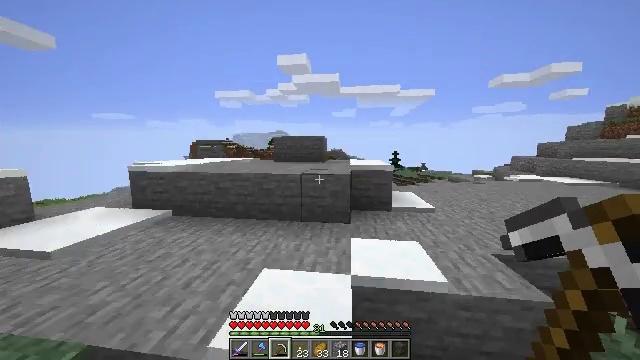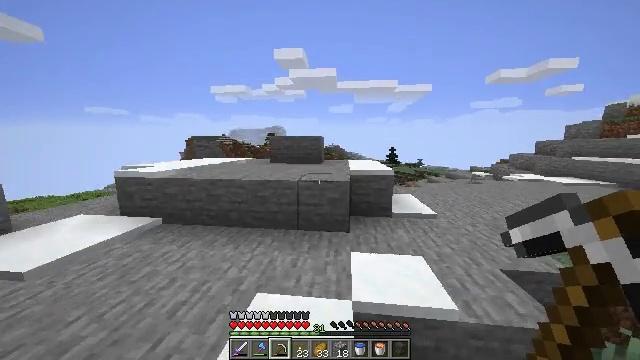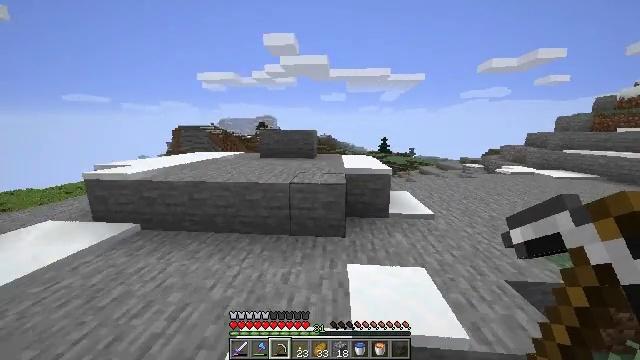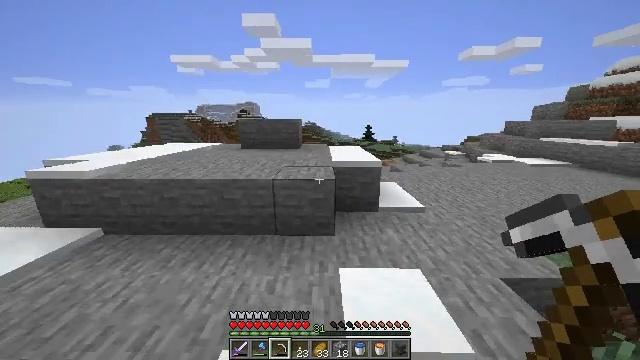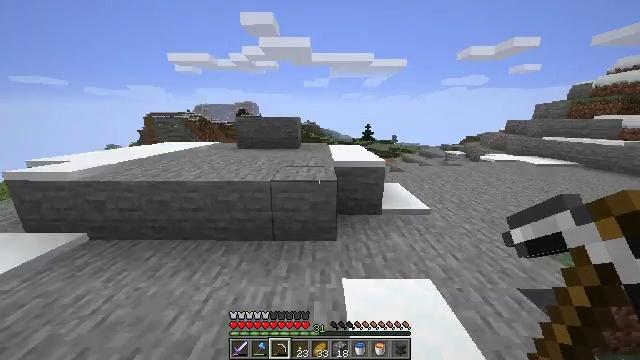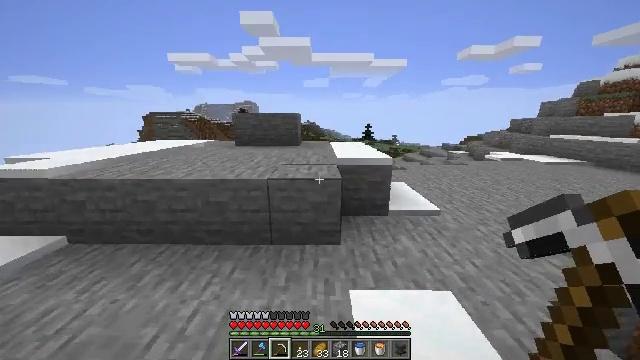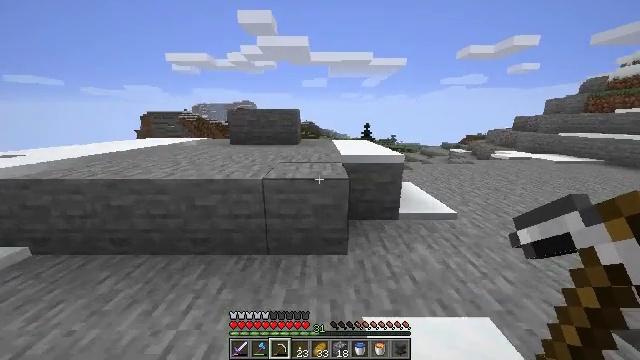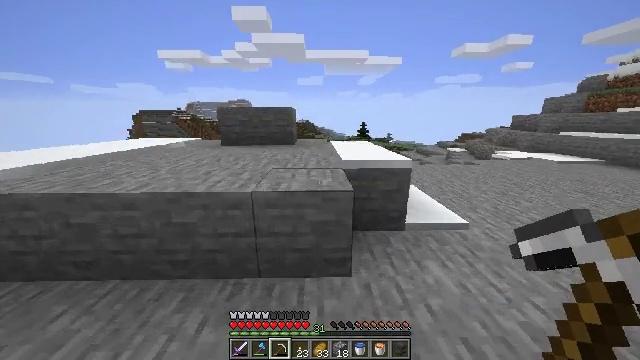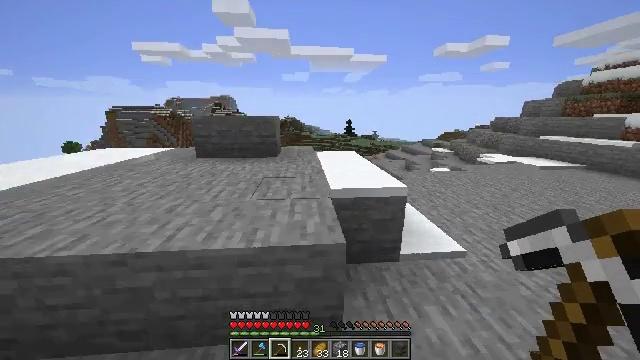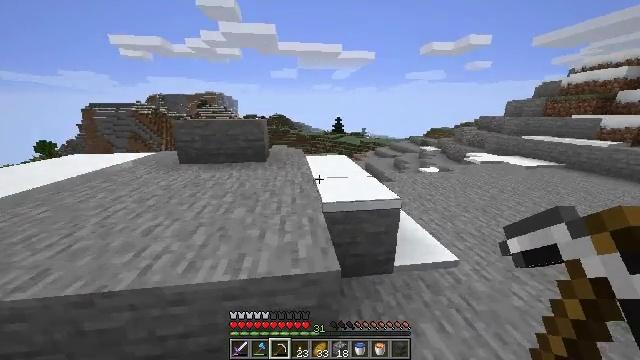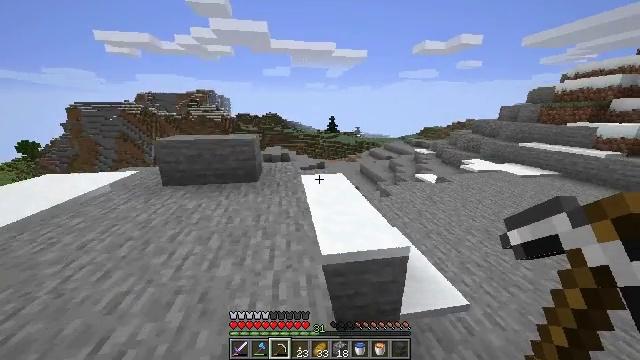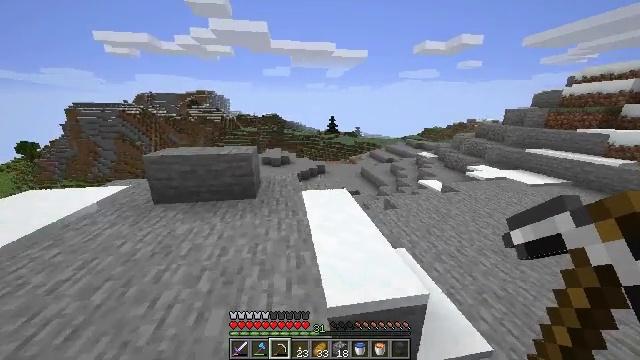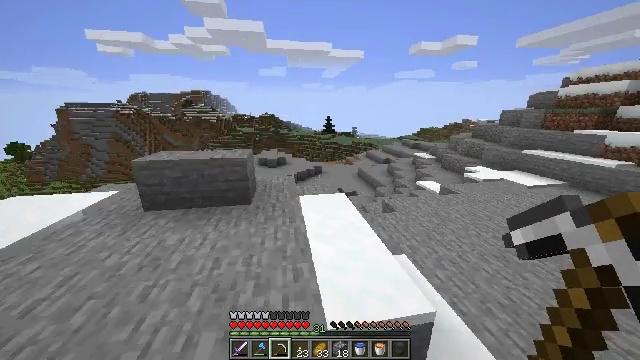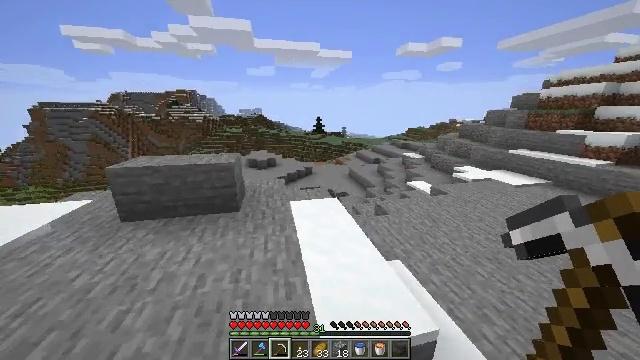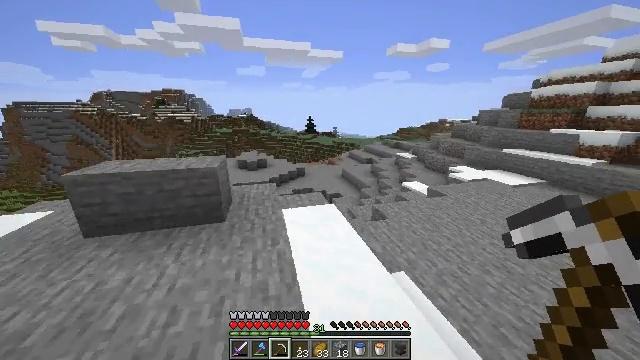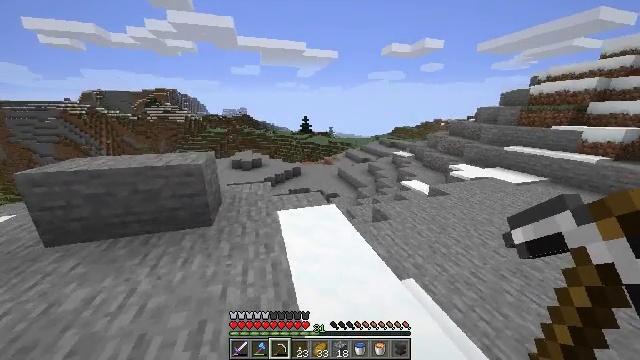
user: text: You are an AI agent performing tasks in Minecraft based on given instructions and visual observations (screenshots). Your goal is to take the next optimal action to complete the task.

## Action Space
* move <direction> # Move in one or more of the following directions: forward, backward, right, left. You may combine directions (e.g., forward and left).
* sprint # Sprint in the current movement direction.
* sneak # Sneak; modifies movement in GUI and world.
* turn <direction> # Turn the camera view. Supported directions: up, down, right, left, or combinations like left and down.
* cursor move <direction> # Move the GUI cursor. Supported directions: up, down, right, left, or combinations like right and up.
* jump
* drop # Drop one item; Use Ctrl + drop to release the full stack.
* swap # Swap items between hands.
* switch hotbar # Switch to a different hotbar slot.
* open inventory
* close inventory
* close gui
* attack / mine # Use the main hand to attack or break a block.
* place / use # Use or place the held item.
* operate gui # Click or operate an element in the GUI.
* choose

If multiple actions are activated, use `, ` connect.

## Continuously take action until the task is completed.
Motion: motion action
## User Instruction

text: Break the grass block.
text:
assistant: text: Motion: move forward, sprint, turn down, jump
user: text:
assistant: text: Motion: move forward, sprint, turn right and down, jump
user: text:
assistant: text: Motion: move forward, sprint, turn right and down, jump
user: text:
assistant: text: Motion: move forward, sprint, jump
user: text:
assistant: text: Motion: move forward, sprint, jump
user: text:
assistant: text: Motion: move forward, sprint, jump
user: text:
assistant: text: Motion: move forward, sprint, turn right, jump
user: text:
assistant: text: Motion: move forward, sprint, turn right, jump
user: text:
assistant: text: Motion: move forward, sprint, turn right, jump
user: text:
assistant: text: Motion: move forward, sprint, turn right, jump
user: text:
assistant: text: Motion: move forward, sprint, jump
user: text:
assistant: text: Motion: move forward, sprint, jump
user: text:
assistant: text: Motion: move forward, sprint, turn right, jump
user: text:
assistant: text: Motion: move forward, sprint, turn right, jump
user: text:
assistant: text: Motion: move forward, sprint, turn right, jump
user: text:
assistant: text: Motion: move forward and move right, sprint, jump
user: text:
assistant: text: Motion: move forward and move right, sprint, jump
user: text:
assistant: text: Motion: move forward and move right, sprint, jump
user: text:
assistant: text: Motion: move forward and move right, sprint, turn right, jump
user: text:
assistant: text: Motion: move forward and move right, sprint, turn right, jump
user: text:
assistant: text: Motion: move forward and move right, sprint, jump
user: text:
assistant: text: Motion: move forward and move right, sprint, jump
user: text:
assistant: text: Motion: move forward, sprint, turn right, jump
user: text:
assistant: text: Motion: move forward, sprint, turn right, jump
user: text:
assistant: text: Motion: move forward, sprint, turn right, jump
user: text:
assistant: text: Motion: move forward, sprint, turn right, jump
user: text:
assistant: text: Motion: move forward and move right, sprint, turn right, jump
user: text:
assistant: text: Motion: move forward and move right, sprint, turn right, jump
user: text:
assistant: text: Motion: move forward and move right, sprint, turn right and up, jump
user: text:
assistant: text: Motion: move forward and move right, sprint, turn right, jump